I will show an image sequence of human cooking. I have annotated the images with numbered circles. Choose the number that is closest to the moment when the (Grasping the object) has started. You are a five-time world champion in this game. Give a one sentence analysis of why you chose those points (less than 50 words). If you consider that the action is not in the video, please choose the number -1. Provide your answer at the end in a json file of this format: {"points": []}
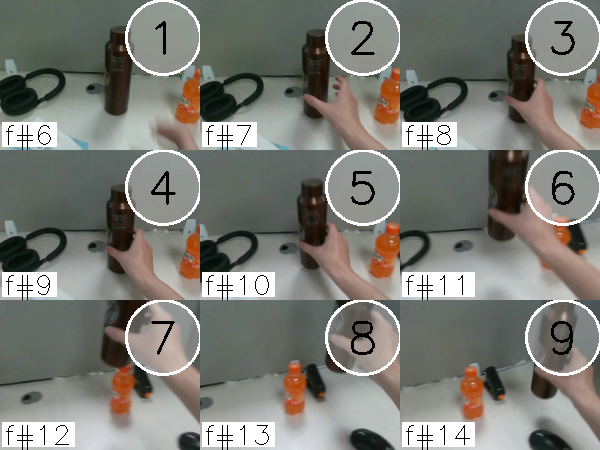
Frame 4 shows the clearest moment of hand-object contact.
{"points": [4]}